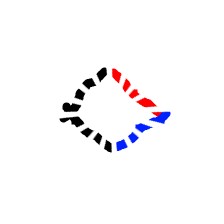
Shape: rhombus